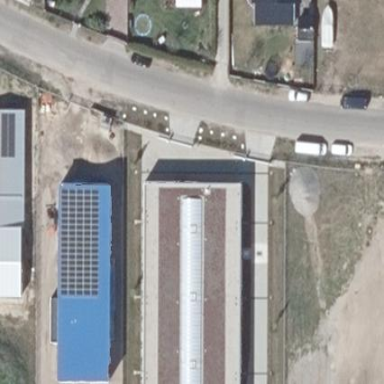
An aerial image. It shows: Industrial building.